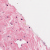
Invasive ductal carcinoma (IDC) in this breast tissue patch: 0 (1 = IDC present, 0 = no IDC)